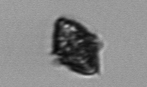
Label: Kryptoperidinium_triquetrum